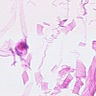
Metastatic tissue present: no